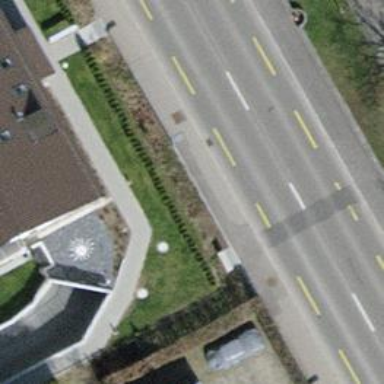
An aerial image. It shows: Footway.